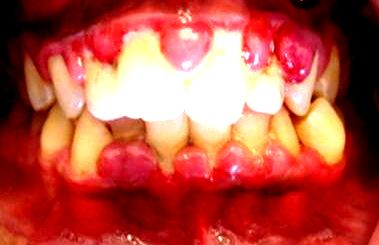
Condition: Gingivitis